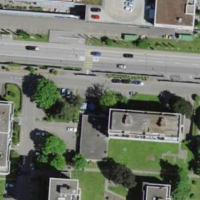
EUNIS habitat code: 55
Species observed at this site:
Picus viridis